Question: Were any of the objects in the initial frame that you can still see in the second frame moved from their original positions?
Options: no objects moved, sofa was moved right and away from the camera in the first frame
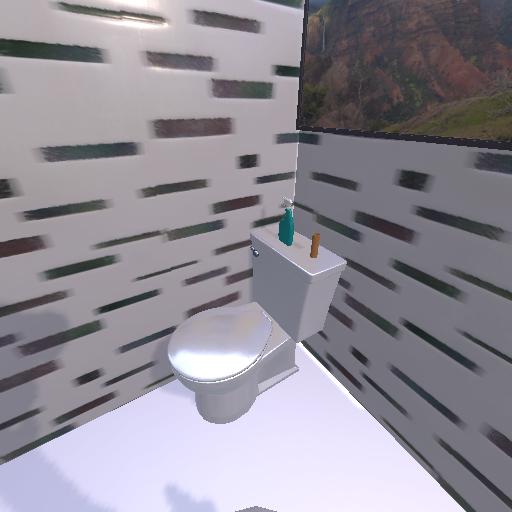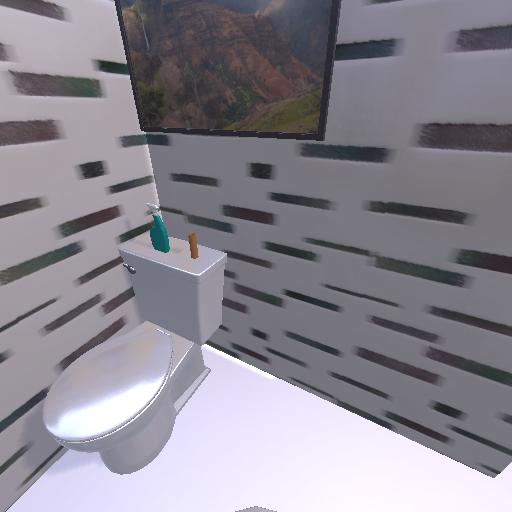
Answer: no objects moved